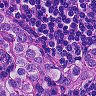
Metastatic tissue present: yes